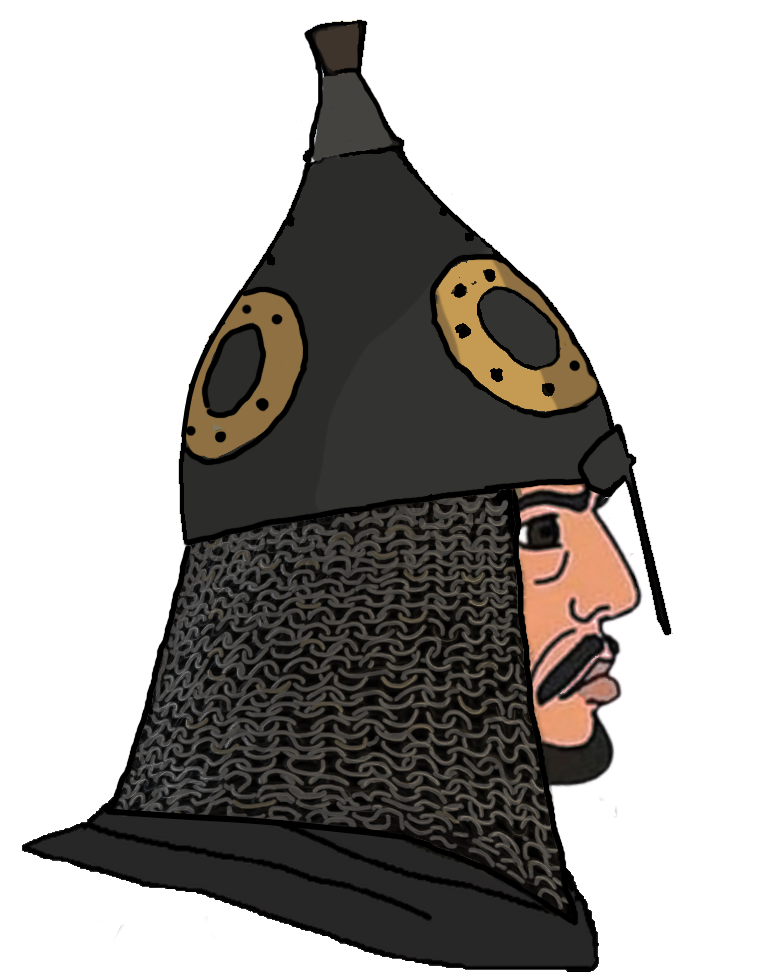
Label: 4_Yes_Chad